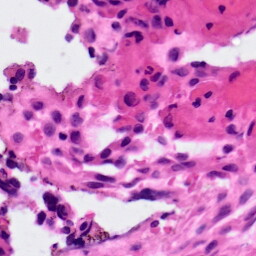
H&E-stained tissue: Ovarian